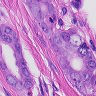
Metastatic tissue present: yes